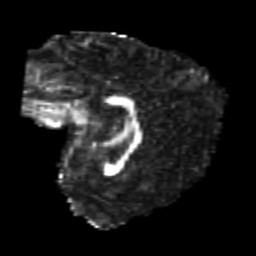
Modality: FA
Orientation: sagittal
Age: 22
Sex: female
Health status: healthy
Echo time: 0.074 s